Question: I am working on URL rewrite and I found one tutorial on asp.net site,
The way I am doing it is
URL I am entering <URL>
Now I have wriiten one class
'''
public class FixURLs : IHttpModule
{
public FixURLs()
{
//
// TODO: Add constructor logic here
//
}
#region IHttpModule Members
public void Dispose()
{
// do nothing
}
public void Init(HttpApplication context)
{
context.BeginRequest += new EventHandler(context_BeginRequest);
}
#endregion
void context_BeginRequest(object sender, EventArgs e)
{
HttpApplication app = (HttpApplication)sender;
/*// checking page extension
switch (System.IO.Path.GetExtension(app.Request.Url.AbsoluteUri.ToLower()))
{
case ".bmp":
case ".gif":
case ".jpg":
case ".jpe":
case ".jpeg":
case ".png":
case ".css":
case ".js":
case ".txt":
case ".swf":
// don't redirect, these requests may required in many cases
return;
break;
}*/
if (app.Request.RawUrl.ToLower().Contains("/web/"))
{
**if (app.Request.RawUrl.ToLower().Contains(".png")
|| app.Request.RawUrl.ToLower().Contains(".gif")
|| app.Request.RawUrl.ToLower().Contains(".js"))
{
return;
} **
DatabaseLayer dbLayer = new DatabaseLayer();
string urlFromBrowser = app.Request.RawUrl.ToLower();
string[] urlFormat = urlFromBrowser.Split('/');
urlFromBrowser = urlFormat.GetValue(2).ToString() + "/" + urlFormat.GetValue(3).ToString();
int WebId = dbLayer.GetWebURLId(urlFromBrowser.Trim());
app.Context.RewritePath("Default.aspx", "", "WebId="+WebId);
}
}
'''
But the problem is that, it is not redirecting to the Default.aspx page.
I am getting the below error:
Description: HTTP 404. The resource you are looking for (or one of its dependencies) could have been removed, had its name changed, or is temporarily unavailable. Please review the following URL and make sure that it is spelled correctly.
Requested URL: /WebNew/web/Default.aspx
I can see that it is requesting the URL /webNew/web/Default.aspx but I just need /webnew/default.aspx?WebId=2
Please assist me
Thnks for the answer, but I am not able to accept your answer nor the comment button is working for me, that is the reason I am editing my post . I am getting JavaScript error: Object expected and Object question is null.

@Waqas Raja Thanks for you answer, it is working fine now. But when I placed the breakpoint at (!IspostBack) event of Default.aspx page, I can see that it is coming aroung times. After loading the page few images are gone. Is multiple refresh is the issue? Any idea why it is going again and again to if(!IsPostBack) event.
Thanks for your help
@Waqas Raja I will accept you answer after login from the differnt browser.
@Waqas Raja I am showing image on my home page like this
There are other few images which are also being displayed in this manner, they all are coming properly when loading normally but when I am using URL rewriting I can see only alt text.
I have tried this also
but same result. :-( any suggestion?
By checking the raw url i can see that there are many request other than the page, i.e. jpg,.js just like you mentioned.
I have updated the code, is it correct? because I am not able to see images and few javascript functions.
@Waqas Raja Thanks a lot for your assistance. I can now see the images. I have removed the HTML image to asp:Image controla and keeping ImageURL as ~/images/facebook_icon.png.
But I still can't see the JS file effects on the page, I put src="~/JS/jQuery.js" but it is still not working. I have placed the code mentioned by you in my Class [Just where you have guided me].
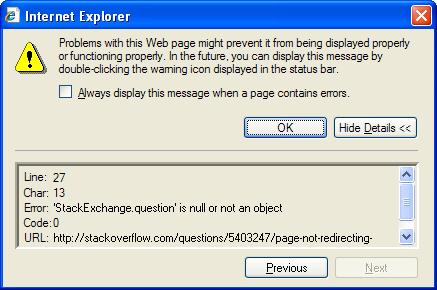
Answer: The problem is with your rewrite path, replace it with the following
'''
app.Context.RewritePath("~/webnew/Default.aspx", "", "WebId=" + WebId);
'''
Your requirements have been changed, however let me try to explain whats going wrong.
The problem must be with your relative paths of images and also it could occur in case of external javascript and css.
You should use path relative to your root directory.
'~' refers to Root directory of virtual directory whose resource (usually page or sometime external css) is being accessed.
'~/pathToImagesFolder/imageName.ext'
You should be cautious when including javascript and css and use path relative to home directory of your website or virtual directory. However inside css there is no step needed to be taken in this regard.
Regarding 'IsPostBack' problem
I guess the issue is with your if condition
'''
if (app.Request.RawUrl.ToLower().Contains("/web/"))
'''
Here you are redirecting any request which contains '/web/' in URL and most probably inside your page you are accessing some resources like images or external css or js which contains '/web/' in their url and so when the request reaches it is being redirected to default.aspx and the issue raises. You can confirm it by looking into 'Request.RawUrl' in 'Page_Load' event of 'Default.aspx'
So, you need more checks when comparing requested resource path and redirecting. More beautiful it be if you check and skip redirecting all urls which ends with the extensions like '.css .jpg .JPG .js .gif' e.t.c
I hope your understandings build now.
You need to skip all the other extensions
'''
// checking page extension
switch (System.IO.Path.GetExtension(app.Request.Url.AbsoluteUri.ToLower()))
{
case ".bmp":
case ".gif":
case ".jpg":
case ".jpe":
case ".jpeg":
case ".png":
case ".css":
case ".js":
case ".txt":
case ".swf":
// don't redirect, these requests may required in many cases
return;
break;
}
'''